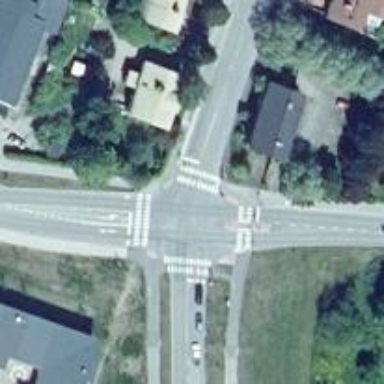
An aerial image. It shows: Crossing on asphalt cycleway.